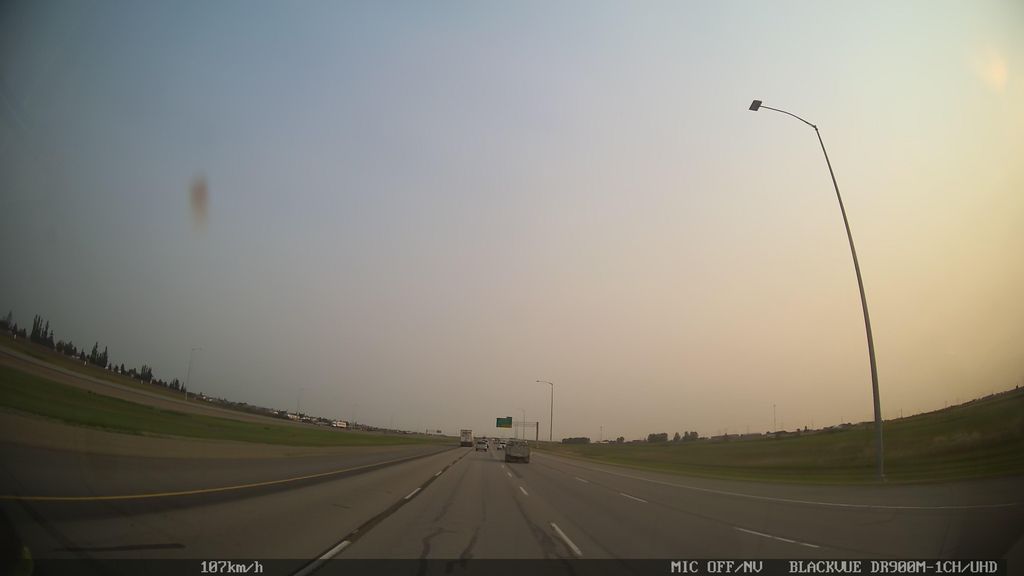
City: calgary